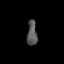
Tissue: prostate
Cell type: Fibroblasts
Senescence score: 0.7638
Nuclear area (px): 243
Mean DAPI intensity: 86.72